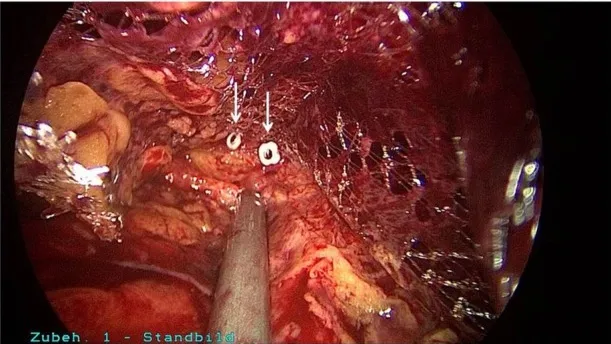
(B) Search for tacks at the pectineal line of the pubic bone and symphysis.
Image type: medical_photograph (other_medical_photograph)